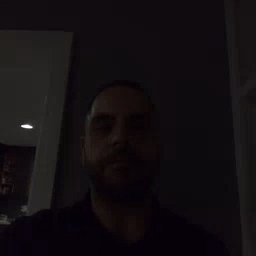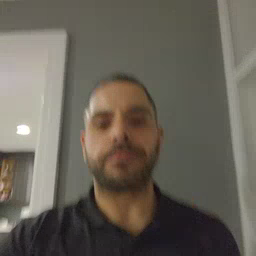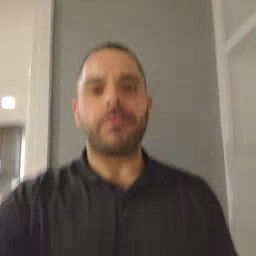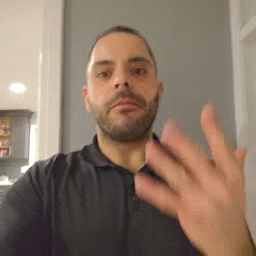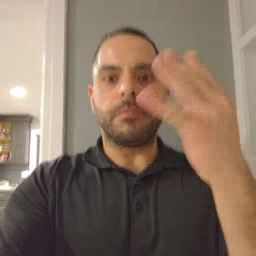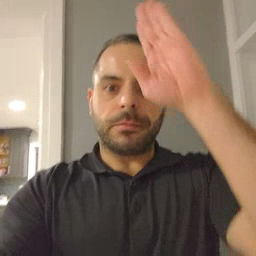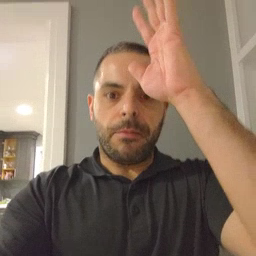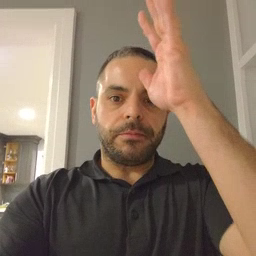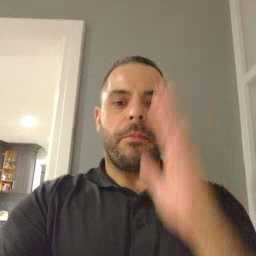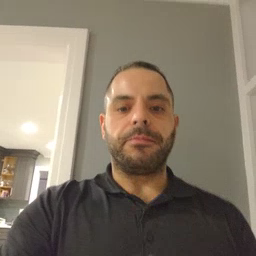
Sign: fireman